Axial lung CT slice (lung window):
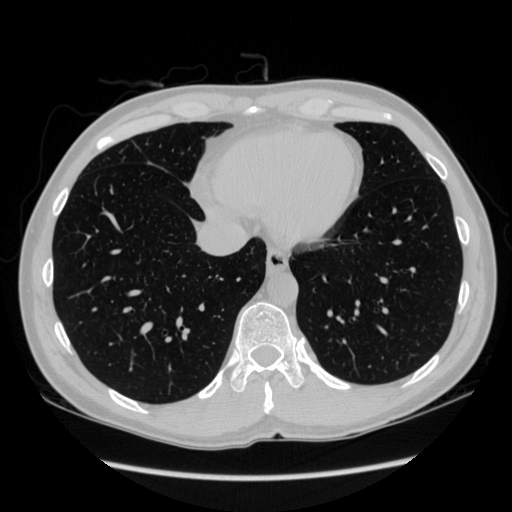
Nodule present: no